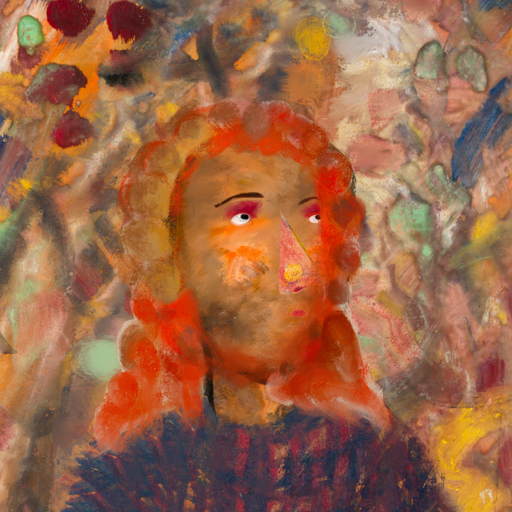
Background: Mother_And_Son_Mother, Head And Neck Side: Gypsy_Queen, Face Side: Irani, Bust: In_The_Sun, Hair Side: Rupkatha, Head Accessory: Blank, Second Necklace: Blank, Necklace: Blank, Baby: Blank